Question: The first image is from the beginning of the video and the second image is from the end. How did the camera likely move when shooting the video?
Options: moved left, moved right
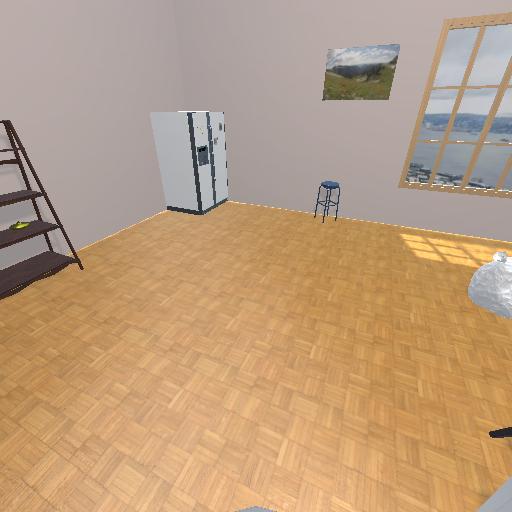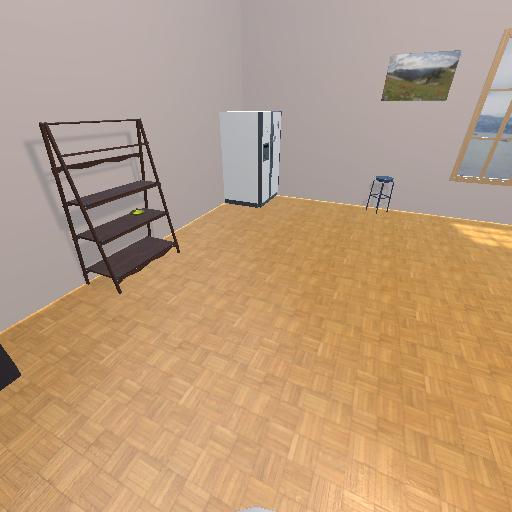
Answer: moved left